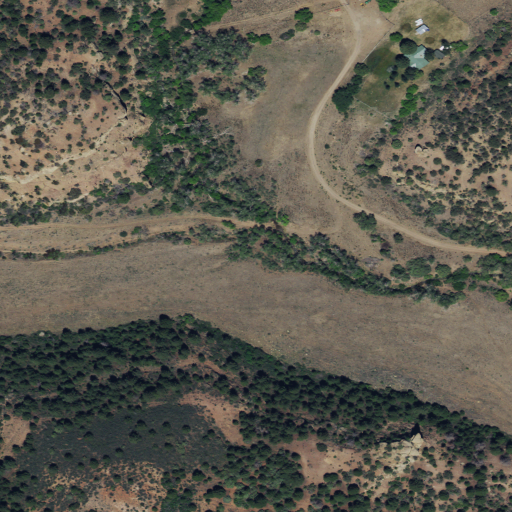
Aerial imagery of valley in Utah named Buckskin Canyon containing evergreen forest, deciduous forest, shrub, open development, and mixed forest